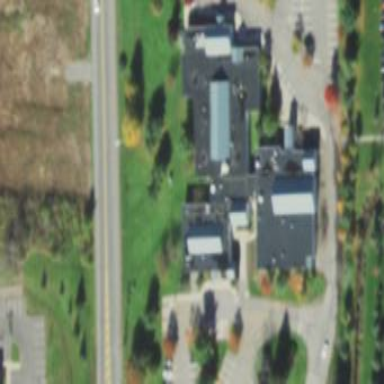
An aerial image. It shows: Hospital building.